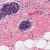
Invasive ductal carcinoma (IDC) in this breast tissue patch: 0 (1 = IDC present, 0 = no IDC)